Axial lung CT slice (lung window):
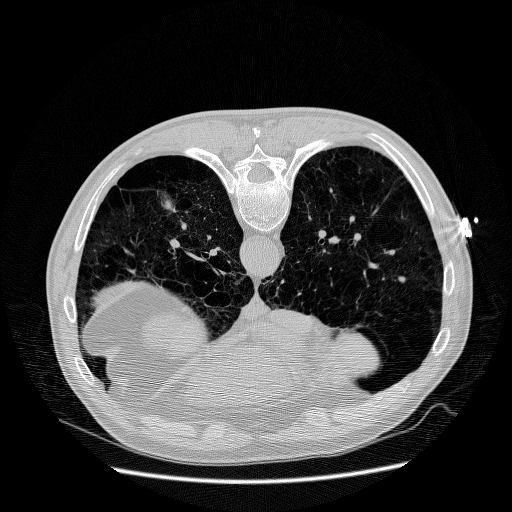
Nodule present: no